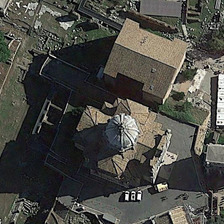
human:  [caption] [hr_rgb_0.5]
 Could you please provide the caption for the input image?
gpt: several buildings are around a khaki church with a white top .

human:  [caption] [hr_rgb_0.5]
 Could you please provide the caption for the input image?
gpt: several buildings are around a khaki church with a white top .

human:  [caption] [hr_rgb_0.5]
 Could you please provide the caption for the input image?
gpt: several buildings are around a khaki church with a white top .

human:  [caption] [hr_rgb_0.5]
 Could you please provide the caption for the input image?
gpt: several buildings are around a khaki church with a white top .

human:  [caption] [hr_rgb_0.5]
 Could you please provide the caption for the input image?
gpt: several buildings are around a khaki church with a white top .